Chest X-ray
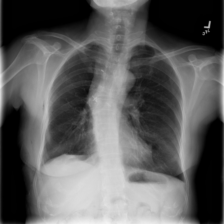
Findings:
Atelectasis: negative
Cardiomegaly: negative
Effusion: negative
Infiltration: negative
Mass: negative
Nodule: negative
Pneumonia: negative
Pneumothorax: negative
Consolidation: negative
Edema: negative
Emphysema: negative
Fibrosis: negative
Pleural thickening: negative
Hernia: negative